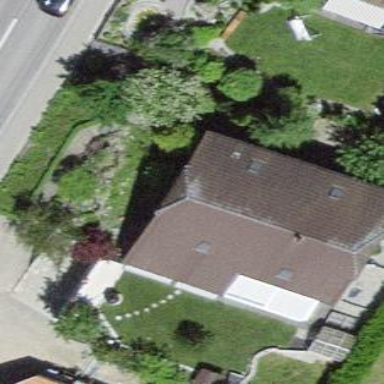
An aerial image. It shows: Residential building.